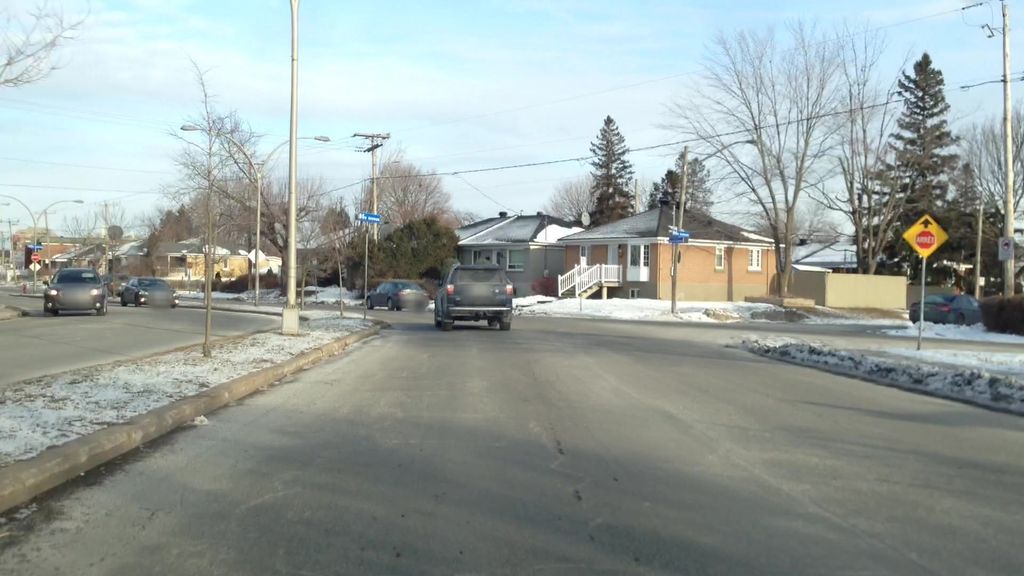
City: montreal